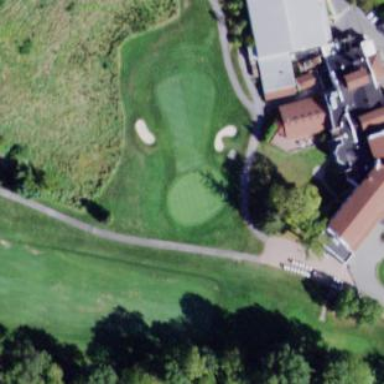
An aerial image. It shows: Golf rough area.